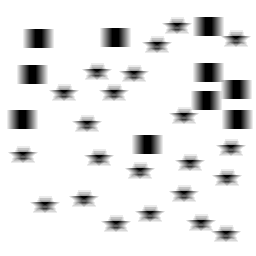
Squares: 10
Triangles: 0
Stars: 22
Total shapes: 32